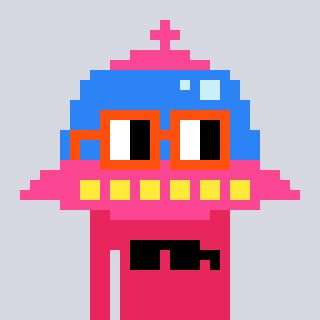
a pixel art character with square orange glasses, a ufo-shaped head and a redpinkish-colored body on a cool background